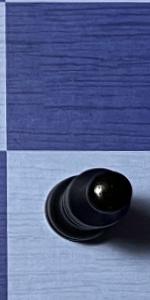
Label: Bishop_Black